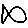
Label: fish